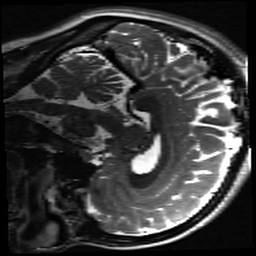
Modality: inplaneT2
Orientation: sagittal